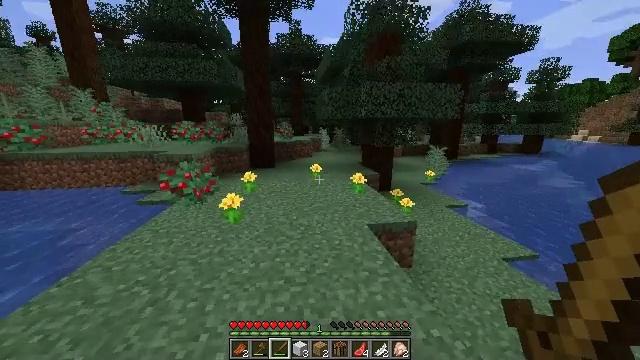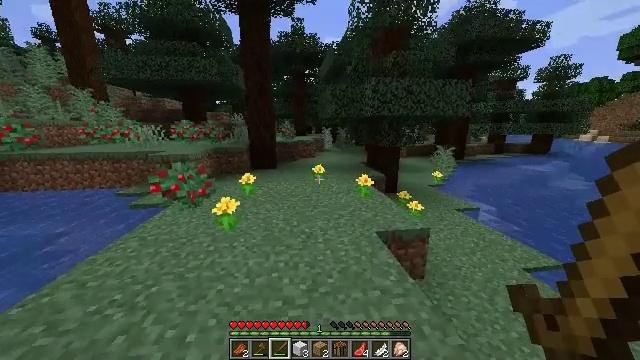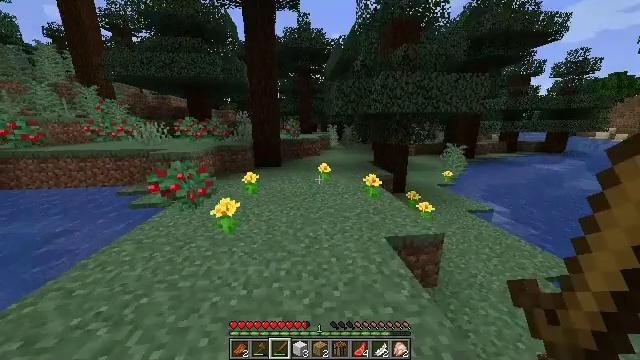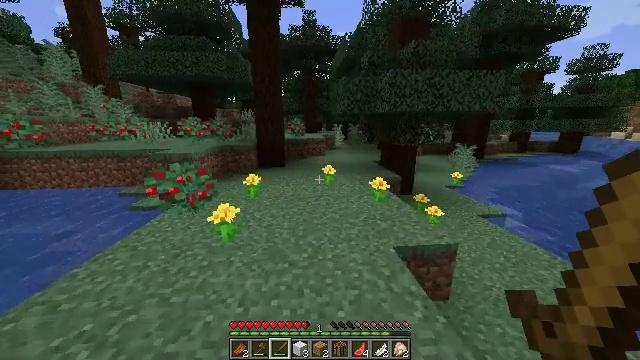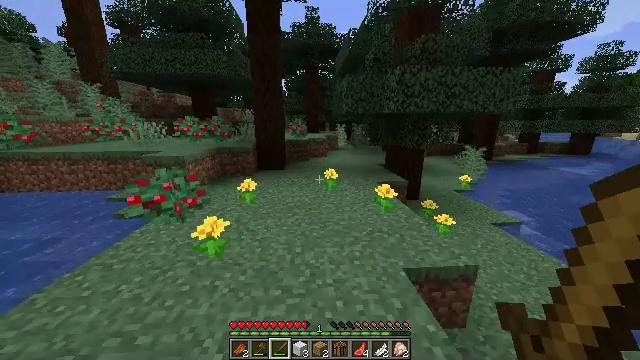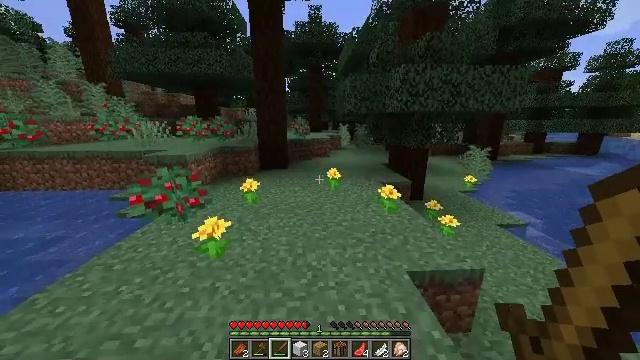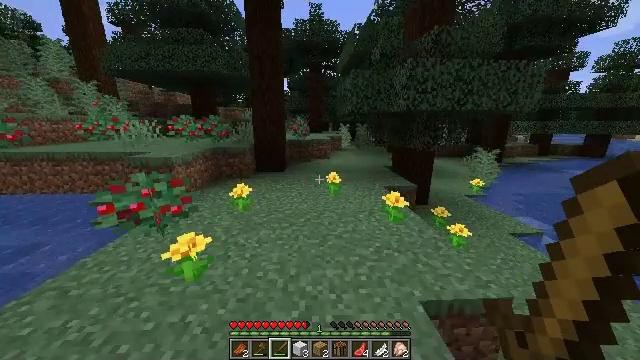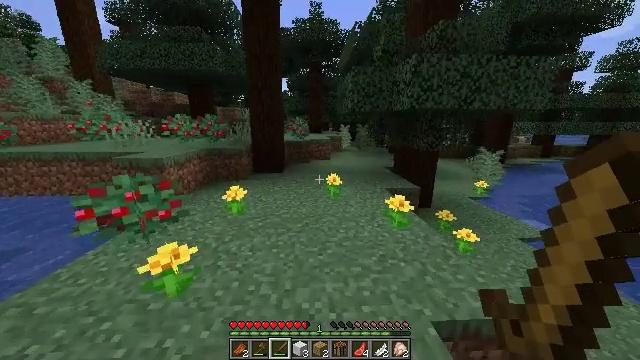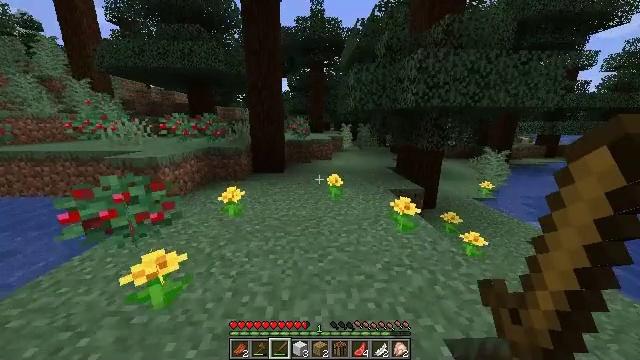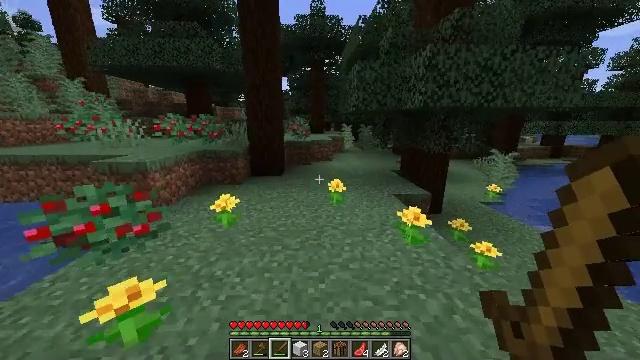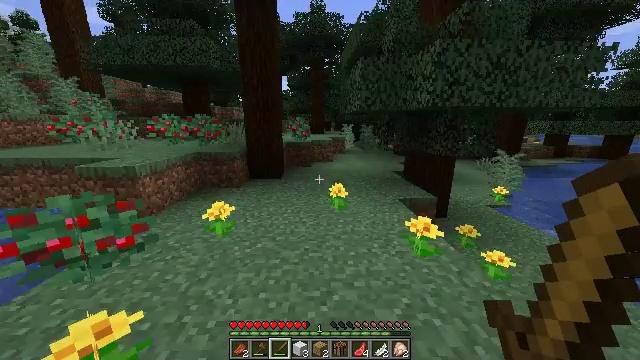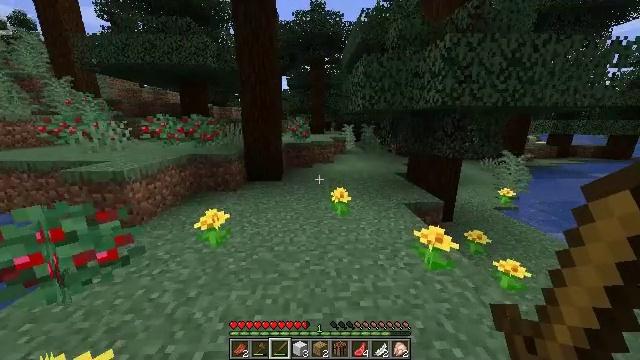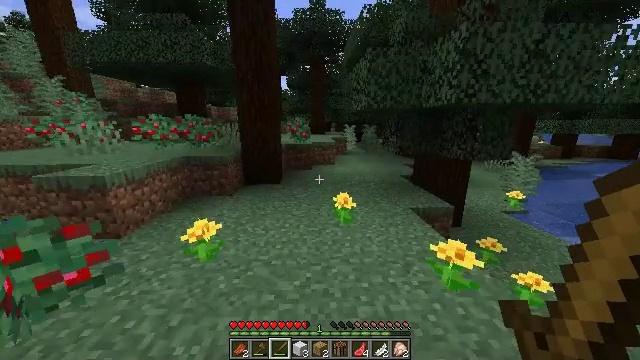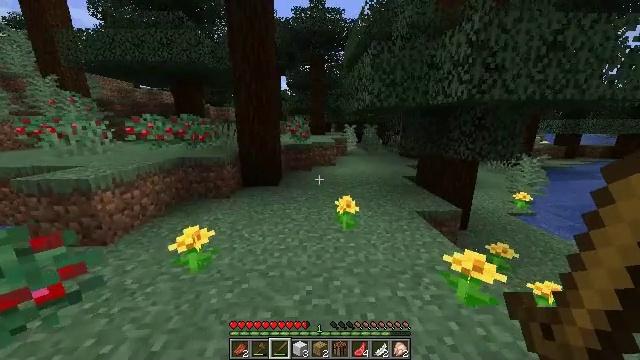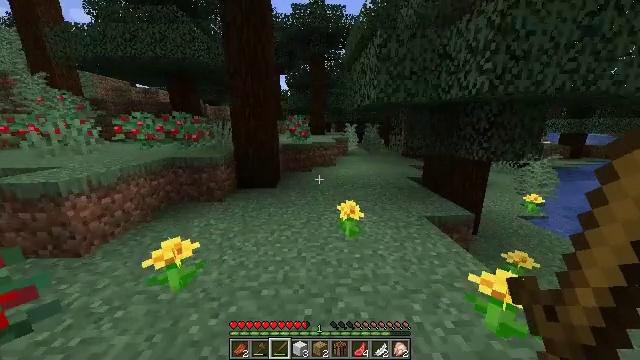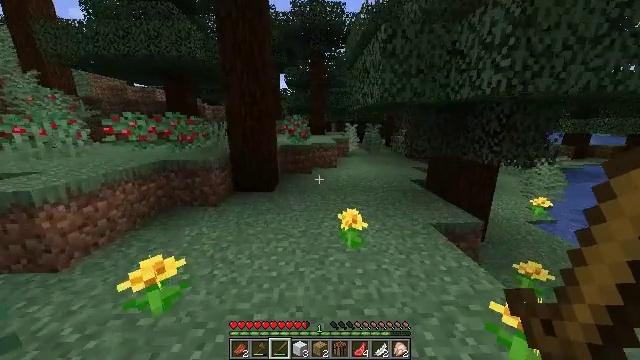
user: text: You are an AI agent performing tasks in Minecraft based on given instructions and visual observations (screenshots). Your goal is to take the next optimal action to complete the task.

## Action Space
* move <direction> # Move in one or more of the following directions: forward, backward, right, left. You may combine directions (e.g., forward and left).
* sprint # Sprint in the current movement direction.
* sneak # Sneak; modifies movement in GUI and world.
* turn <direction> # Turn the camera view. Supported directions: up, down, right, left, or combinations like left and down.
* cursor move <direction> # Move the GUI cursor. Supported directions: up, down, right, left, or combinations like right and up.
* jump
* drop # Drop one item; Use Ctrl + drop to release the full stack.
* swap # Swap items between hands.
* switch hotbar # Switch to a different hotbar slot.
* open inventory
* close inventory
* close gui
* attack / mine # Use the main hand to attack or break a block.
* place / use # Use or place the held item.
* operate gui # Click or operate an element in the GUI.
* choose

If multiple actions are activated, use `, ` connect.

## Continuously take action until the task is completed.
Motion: motion action
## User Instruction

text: Gather sweet berries from the bush.
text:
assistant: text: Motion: move forward, sprint
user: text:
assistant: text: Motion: move forward, sprint, turn left
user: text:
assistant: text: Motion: move forward, sprint, turn left
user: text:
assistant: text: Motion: move forward, sprint
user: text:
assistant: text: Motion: move forward, sprint
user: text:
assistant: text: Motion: move forward, sprint
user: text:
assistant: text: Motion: move forward, sprint
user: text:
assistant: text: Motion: move forward, sprint
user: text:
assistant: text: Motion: move forward, sprint
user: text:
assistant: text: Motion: move forward, sprint
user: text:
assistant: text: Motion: move forward, sprint
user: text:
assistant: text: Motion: move forward, sprint
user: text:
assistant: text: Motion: move forward, sprint
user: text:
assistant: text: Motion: move forward, sprint
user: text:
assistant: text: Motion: move forward, sprint
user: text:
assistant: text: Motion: move forward, sprint
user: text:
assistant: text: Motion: move forward, sprint
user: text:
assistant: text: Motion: move forward, sprint
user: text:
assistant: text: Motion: move forward, sprint, turn left
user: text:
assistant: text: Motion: move forward, sprint, turn left
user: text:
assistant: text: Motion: move forward, sprint
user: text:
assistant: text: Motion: move forward, sprint
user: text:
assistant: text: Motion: move forward, sprint
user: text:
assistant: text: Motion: move forward, sprint
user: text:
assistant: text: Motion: move forward, sprint
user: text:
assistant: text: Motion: move forward, sprint
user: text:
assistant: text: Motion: move forward, sprint
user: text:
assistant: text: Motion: move forward, sprint
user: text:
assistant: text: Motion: move forward, sprint
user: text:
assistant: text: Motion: move forward, sprint